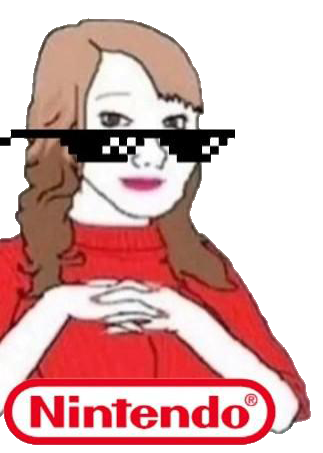
Label: 5_Abusive_Wife